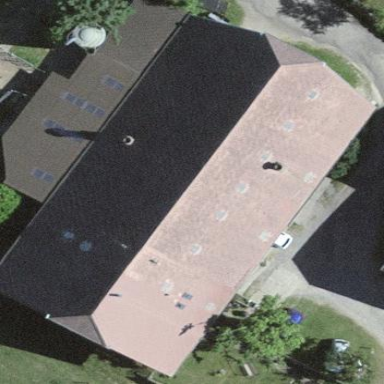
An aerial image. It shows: Farm building.